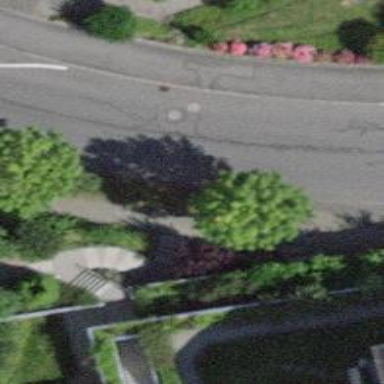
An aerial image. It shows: Set of steps on the road.